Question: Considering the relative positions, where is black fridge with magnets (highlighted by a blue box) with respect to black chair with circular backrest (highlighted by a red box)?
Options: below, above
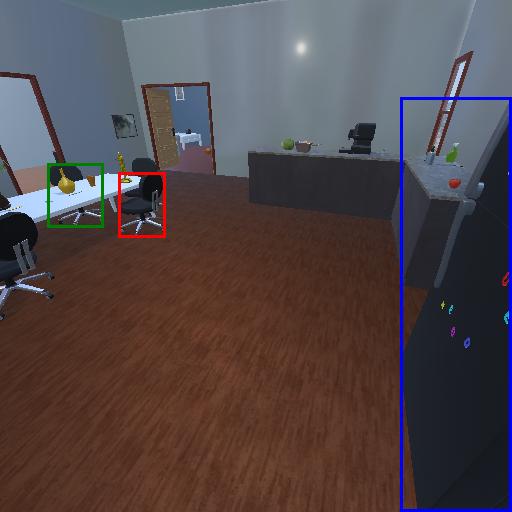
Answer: below